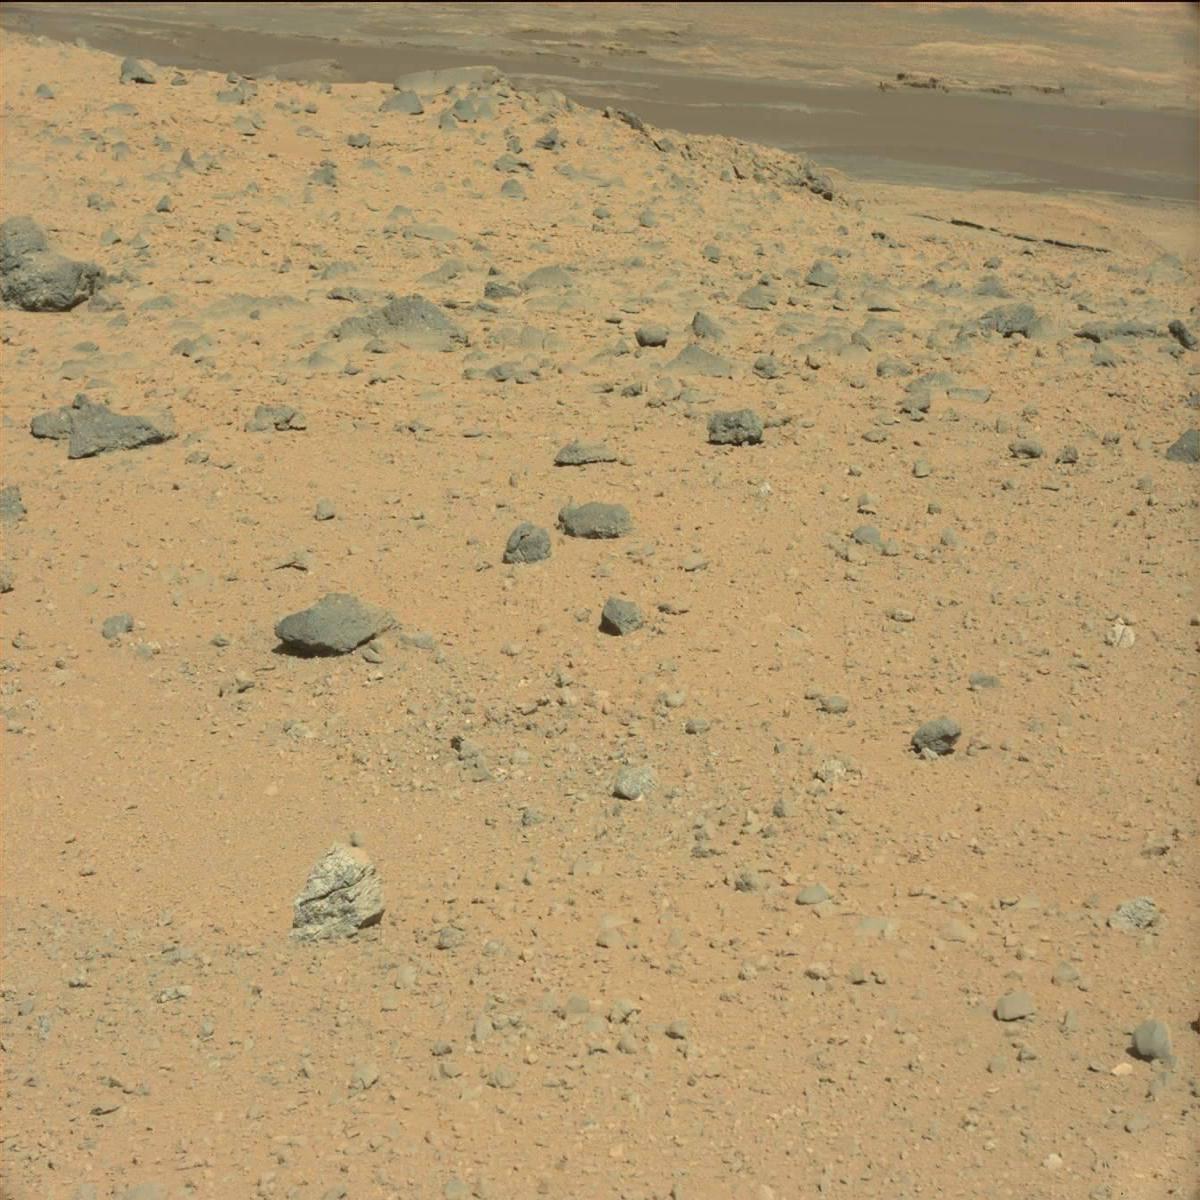
Terrain classes present: Bedrock, Ridge, Rock, Sand / Soil